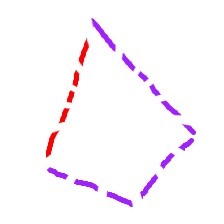
Shape: kite